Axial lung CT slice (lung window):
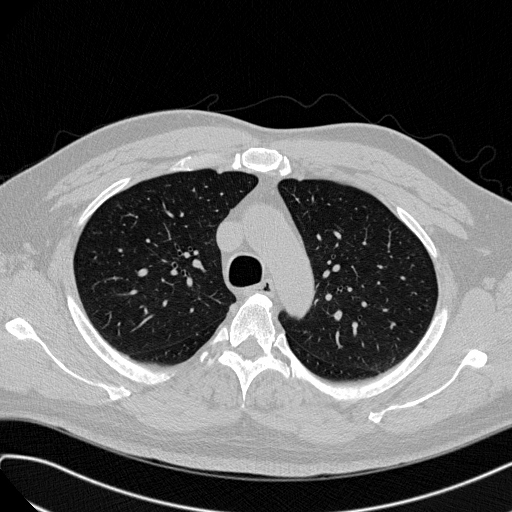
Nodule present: no